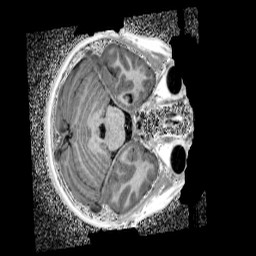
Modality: UNIT1_denoised
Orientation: axial
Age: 10
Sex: male
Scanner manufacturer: siemens
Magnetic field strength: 3 T
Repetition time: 4 s
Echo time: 0.00299 s